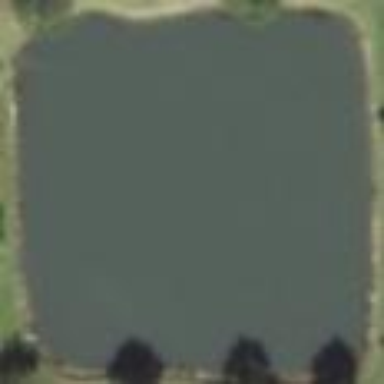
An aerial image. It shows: Serene pond surrounded by nature.